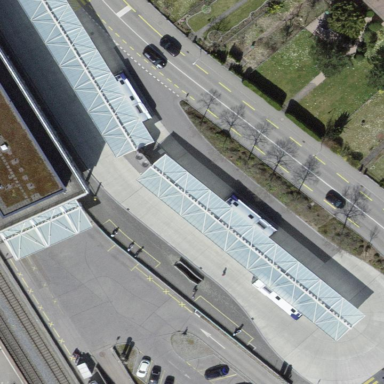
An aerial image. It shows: Bus station serving as public transport station.